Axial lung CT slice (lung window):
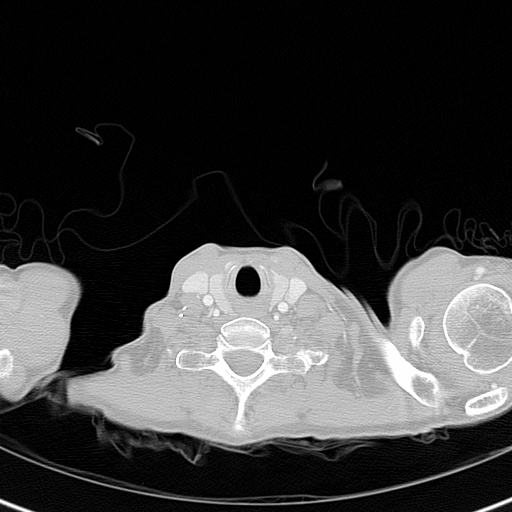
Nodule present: no